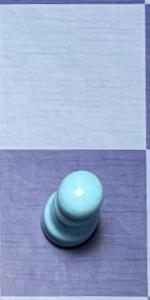
Label: Pawn_White